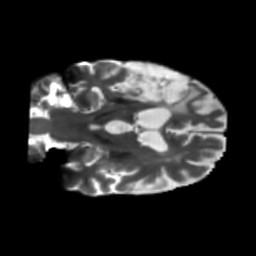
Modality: T2w
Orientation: coronal
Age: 58
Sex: male
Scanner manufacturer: siemens
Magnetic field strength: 3 T
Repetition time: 5.47 s
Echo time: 0.0854 s